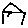
Label: house